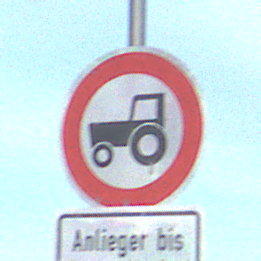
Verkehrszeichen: VerbotKraftfahrzeugeZuegeNichtSchneller25
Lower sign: SonstigeFahrzeugePersonengruppenFrei3
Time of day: SunriseSunset
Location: Outdoor (Beach)
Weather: PartlyCloudy
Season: NotSpecified
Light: Natural